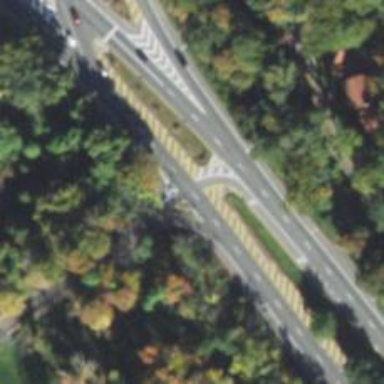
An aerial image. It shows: Trunk highway.